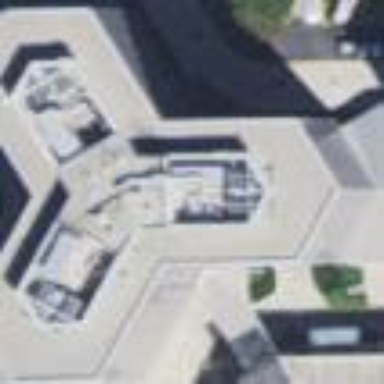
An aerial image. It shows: Part of building with grey roof and blue exterior.